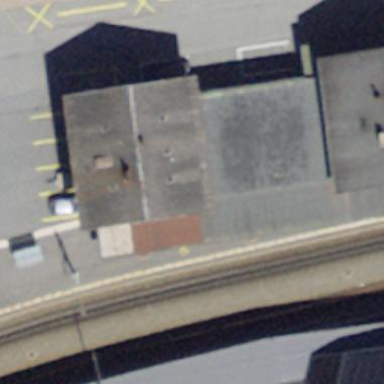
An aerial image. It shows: Train station with gabled roof.